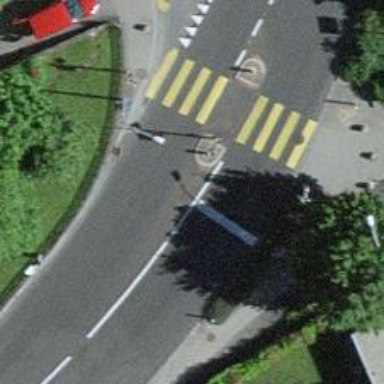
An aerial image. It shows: Traffic signals are enforcing the crossing.